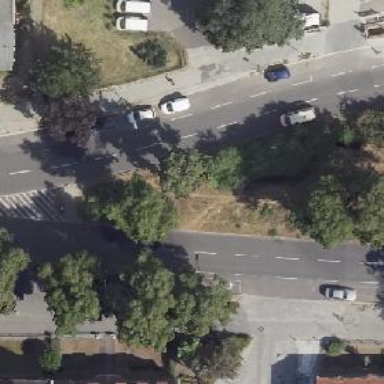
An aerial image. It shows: Secondary road with asphalt surface. It has lane markings and features dual carriageway.